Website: home-depot
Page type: billing-address
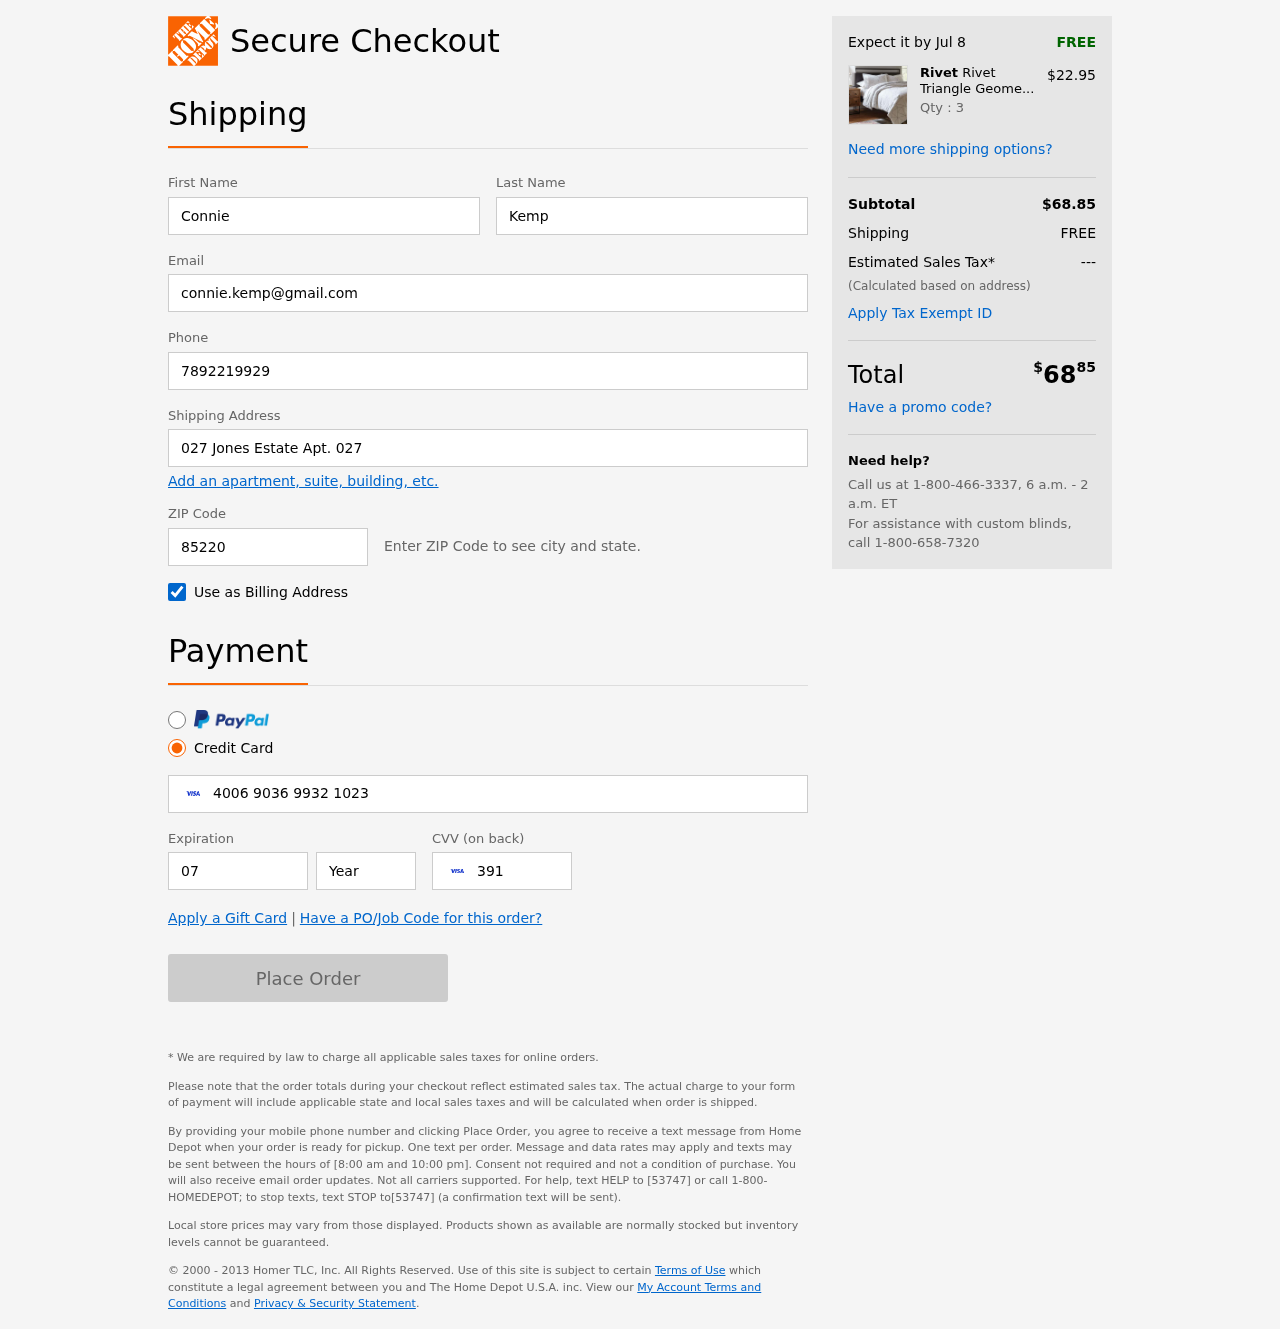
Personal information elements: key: PII_FIRSTNAME
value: Connie
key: PII_LASTNAME
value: Kemp
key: PII_EMAIL
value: connie.kemp@gmail.com
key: PII_PHONE
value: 7892219929
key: PII_STREET
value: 027 Jones Estate Apt. 027
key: PII_POSTCODE
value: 85220
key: PII_CARD_NUMBER
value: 4006 9036 9932 1023
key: PII_CARD_EXPIRY_MONTH
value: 07
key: PII_CARD_CVV
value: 391
Product elements: key: PRODUCT1_BRAND
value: Rivet
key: PRODUCT1_NAME
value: Rivet Triangle Geometric Pattern Cotton Duvet Comforter Cover Set
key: PRODUCT1_PRICE
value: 22.95
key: PRODUCT1_QUANTITY
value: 3
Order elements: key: ORDER_DELIVERY_DATE
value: Jul 8
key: ORDER_SUBTOTAL
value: $68.85
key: ORDER_SHIPPING_COST
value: FREE
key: ORDER_TAX
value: ---
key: ORDER_TOTAL2
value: $6885